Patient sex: M
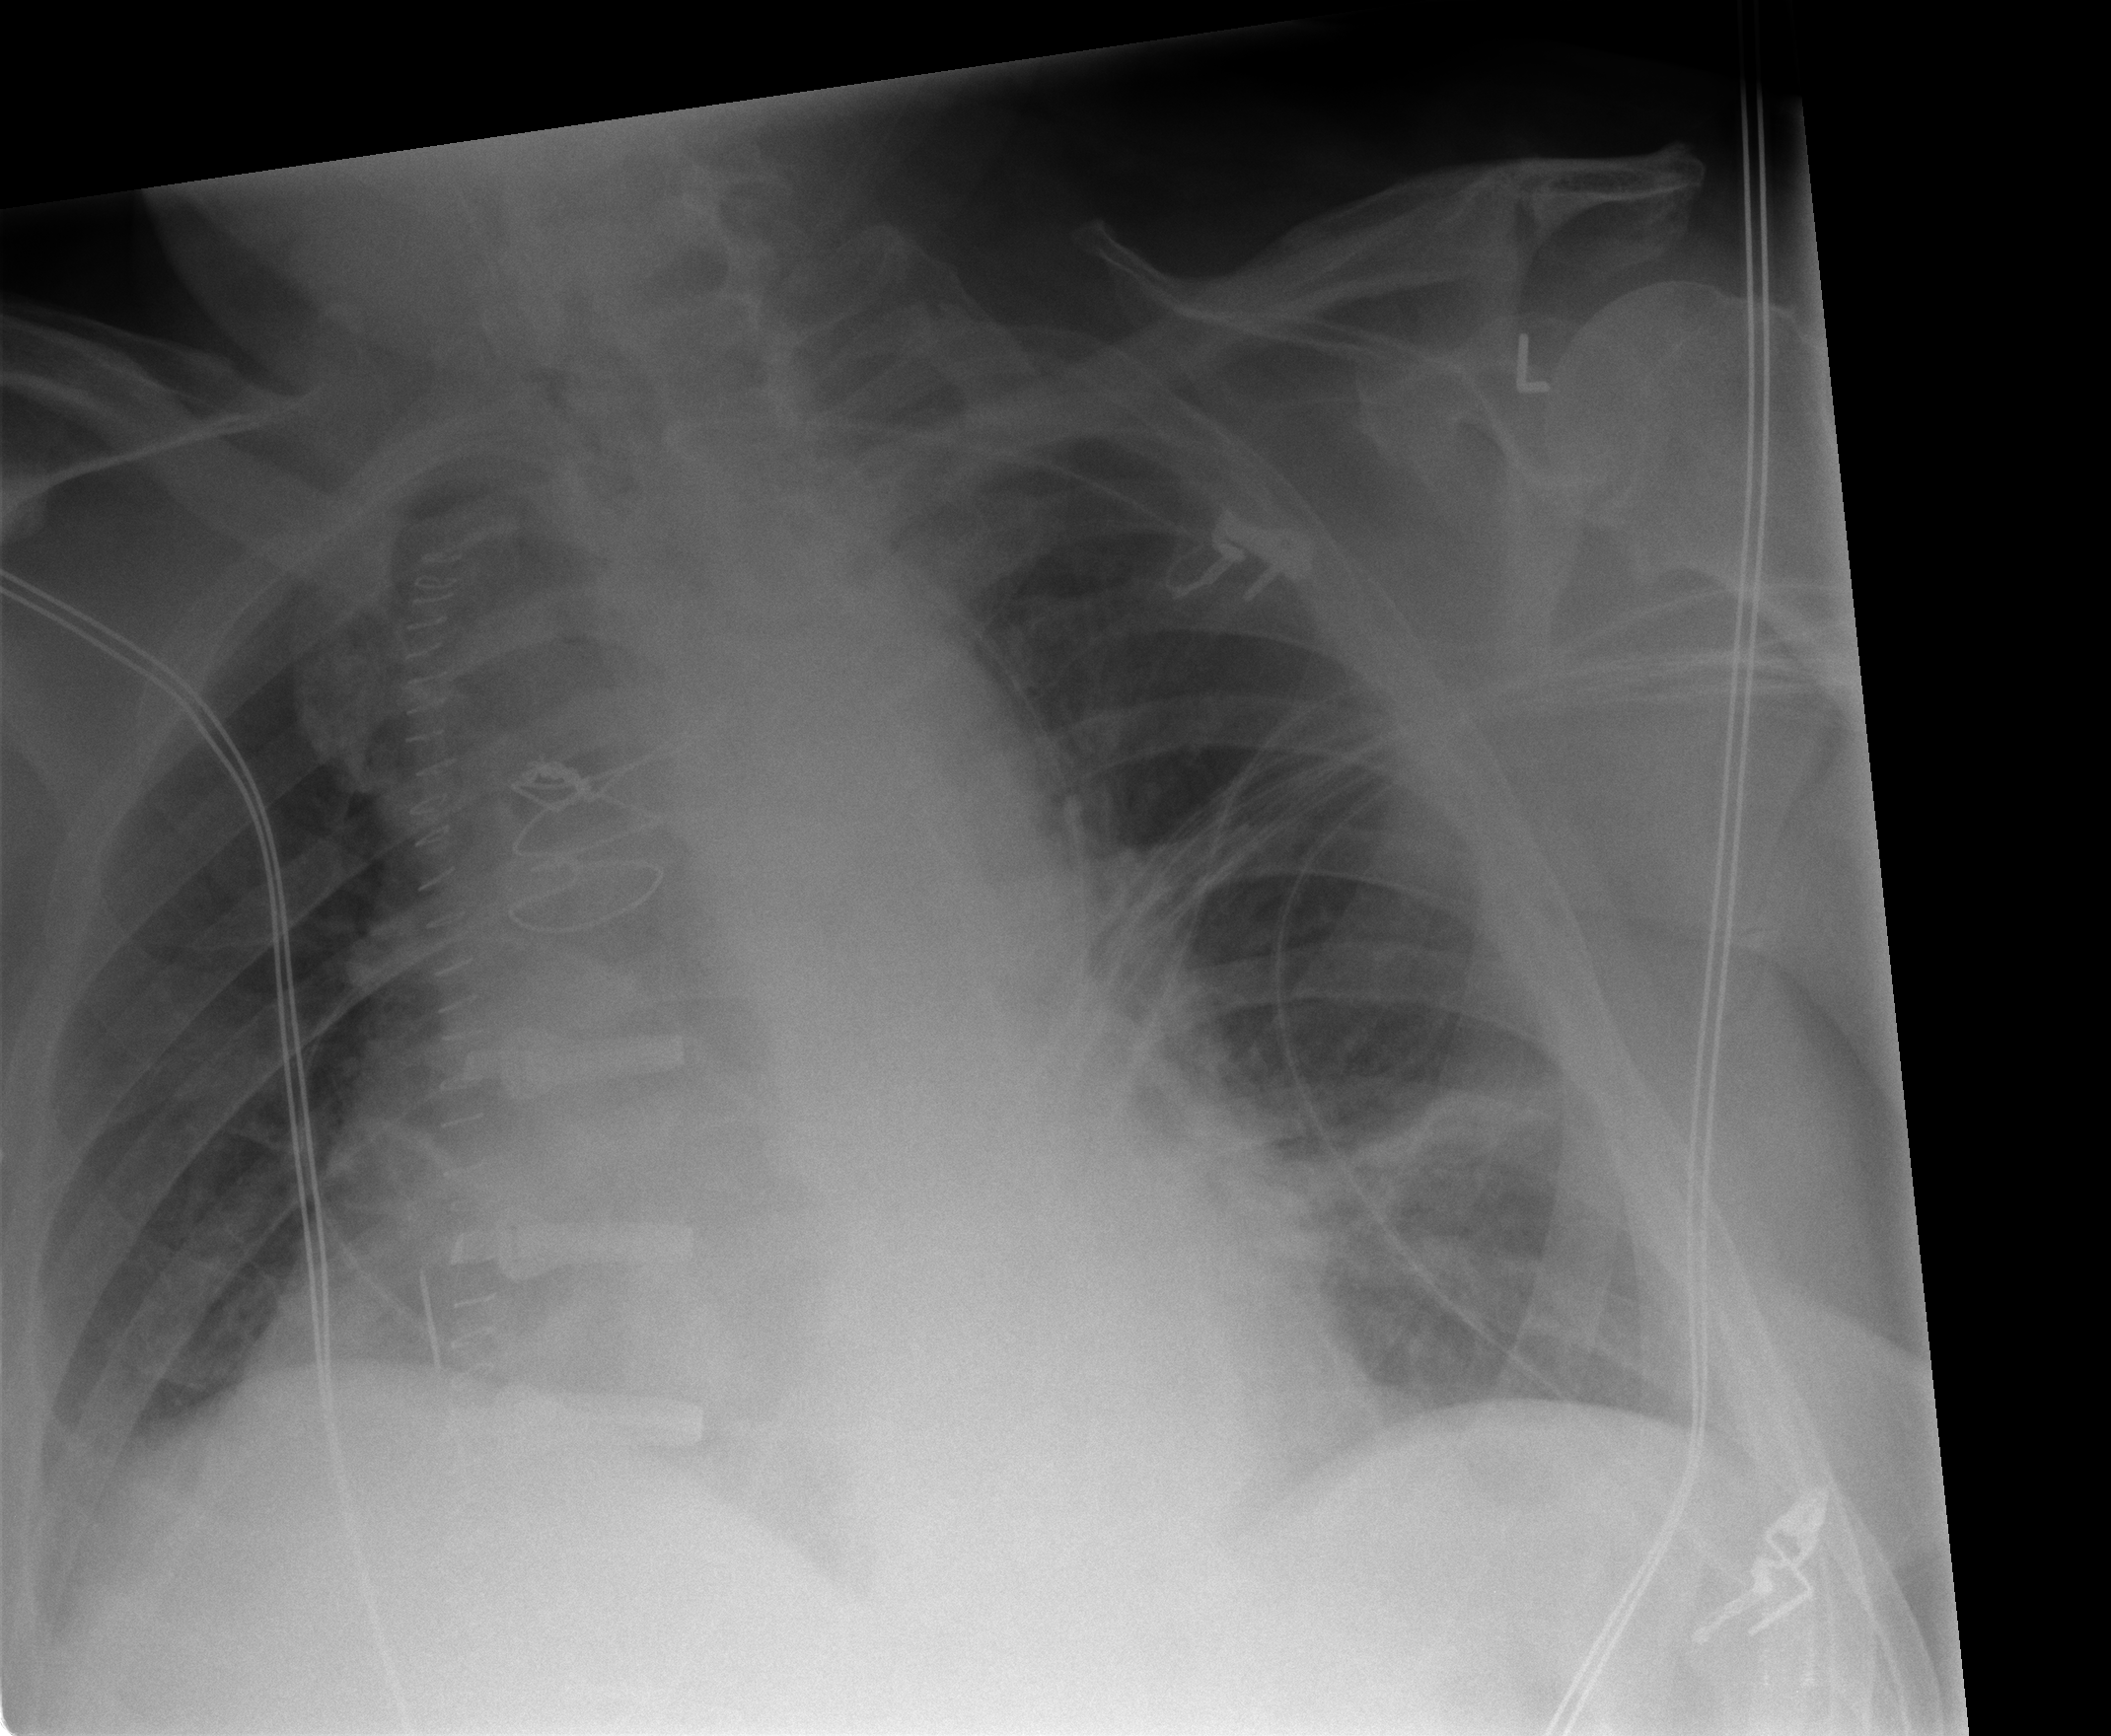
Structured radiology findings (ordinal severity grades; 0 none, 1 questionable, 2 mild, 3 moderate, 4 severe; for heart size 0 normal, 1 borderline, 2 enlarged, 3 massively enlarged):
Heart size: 2
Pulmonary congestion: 2
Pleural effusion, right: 1
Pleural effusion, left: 0
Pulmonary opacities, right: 0
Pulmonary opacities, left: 1
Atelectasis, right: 2
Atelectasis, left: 2